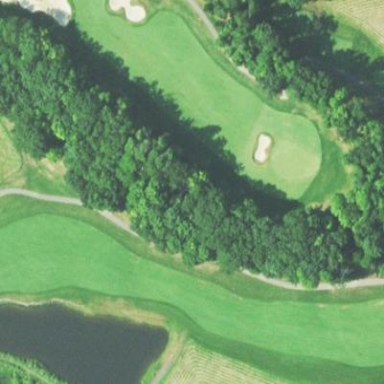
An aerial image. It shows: Rough grassy area used for golf.